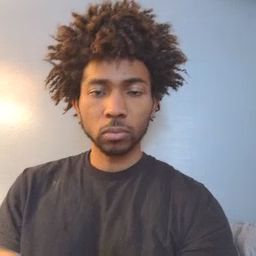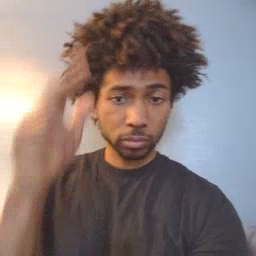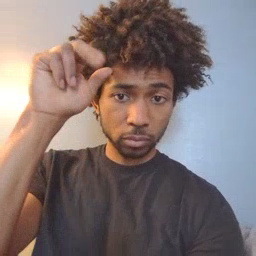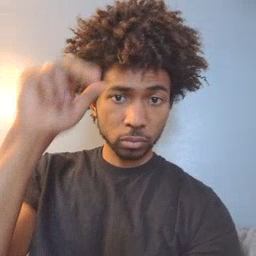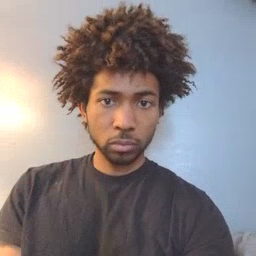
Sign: horse